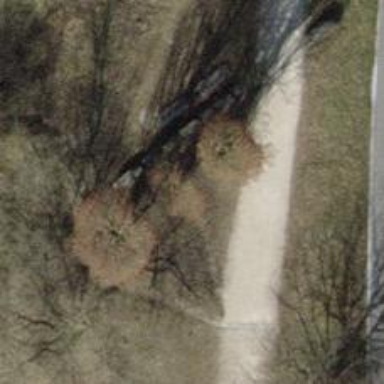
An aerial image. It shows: Unpaved path.